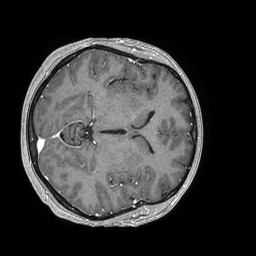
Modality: T1w
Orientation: axial
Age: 46
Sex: female
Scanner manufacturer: philips
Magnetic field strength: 1.5 T
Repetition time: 0.007545 s
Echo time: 0.003426 s